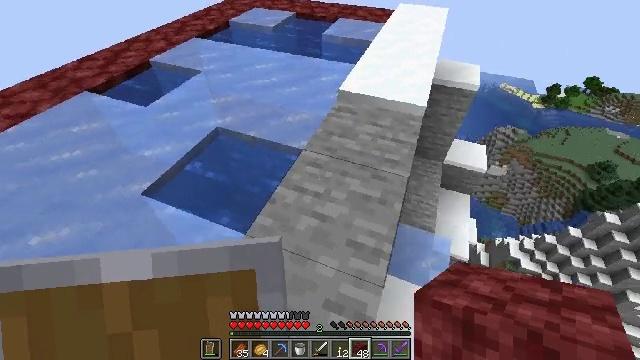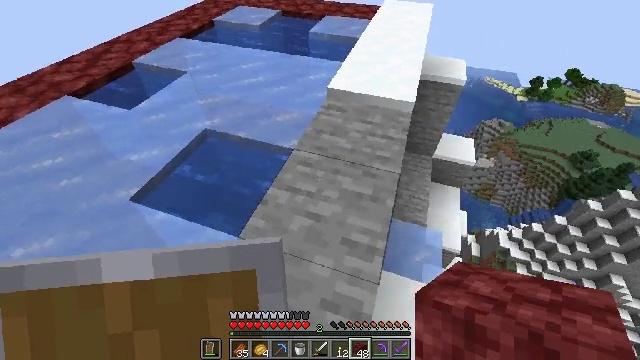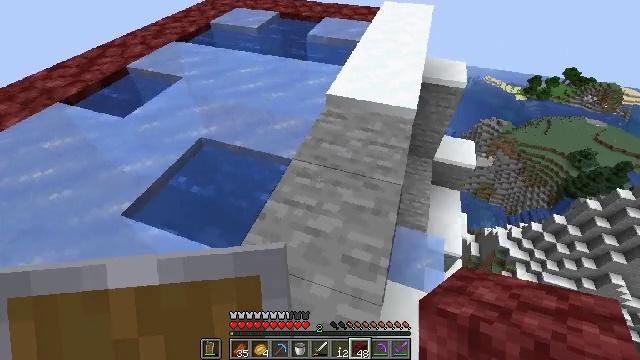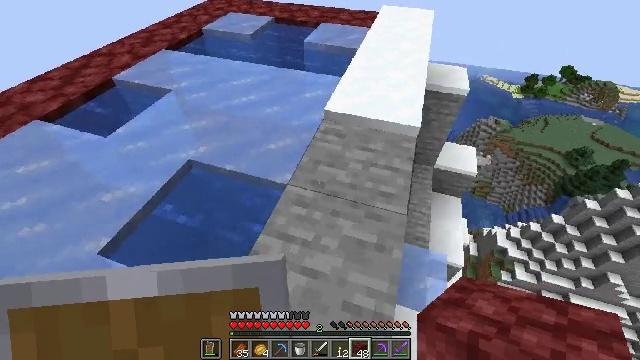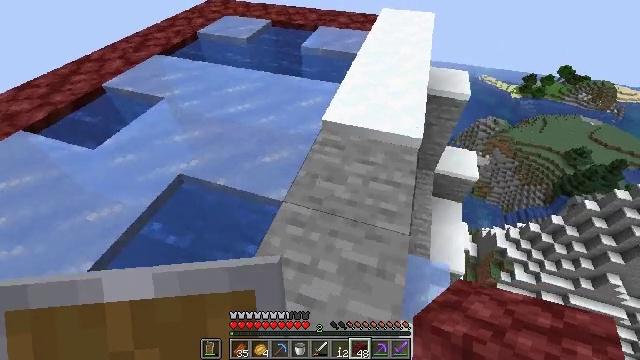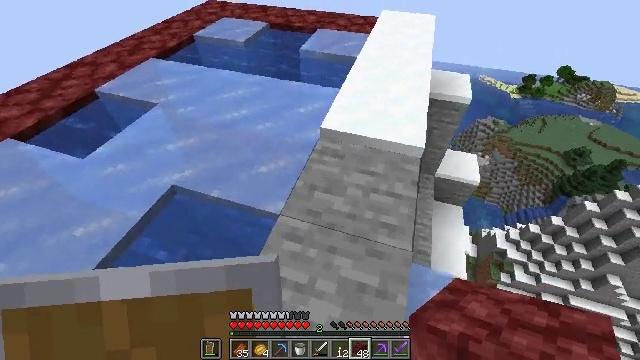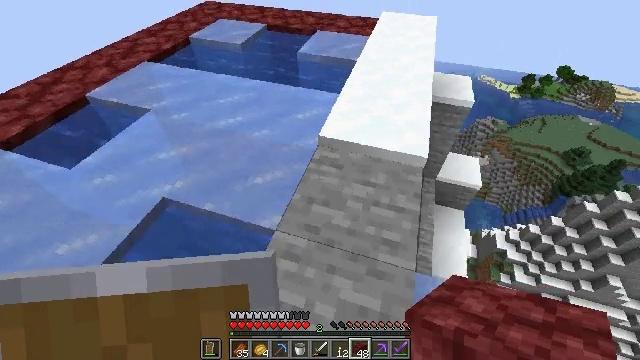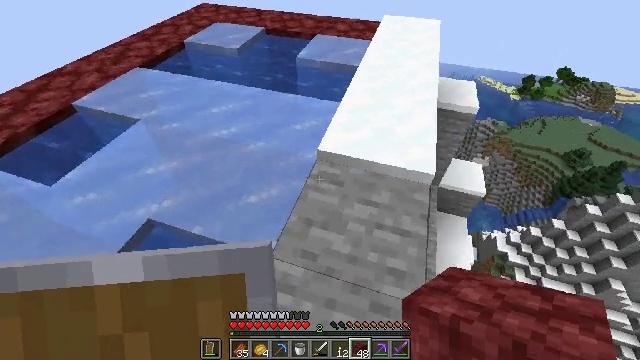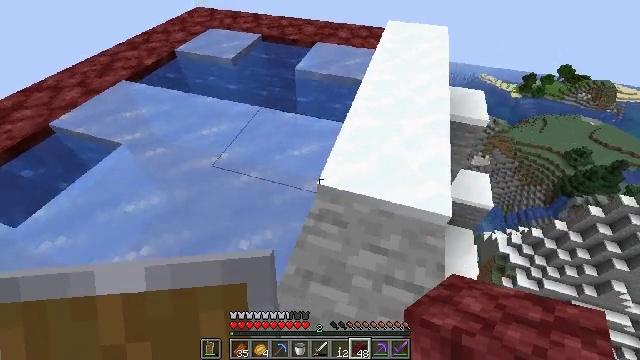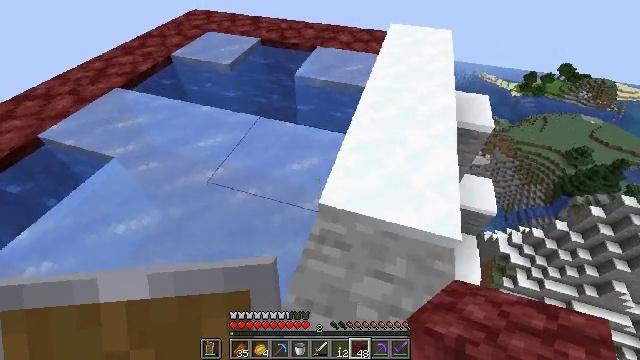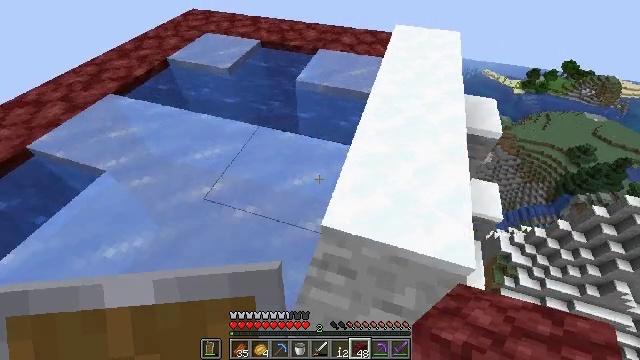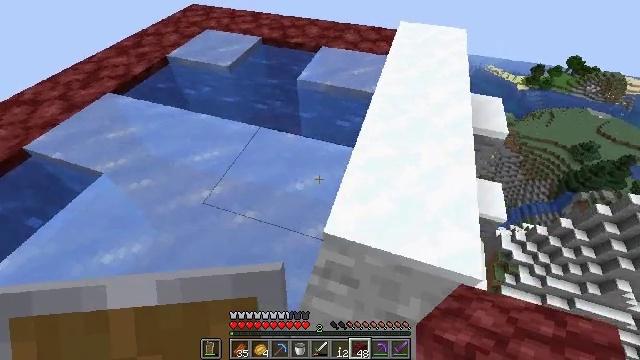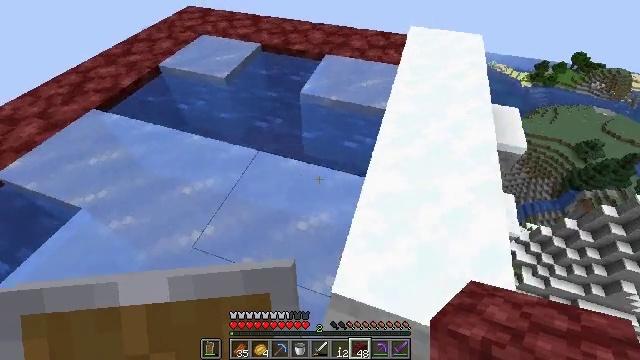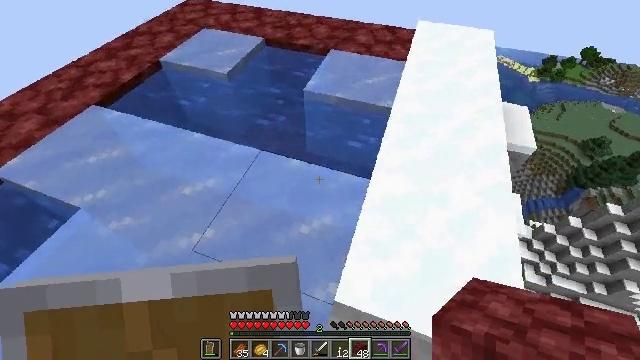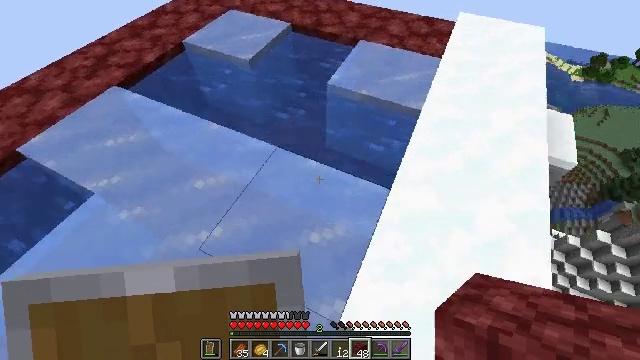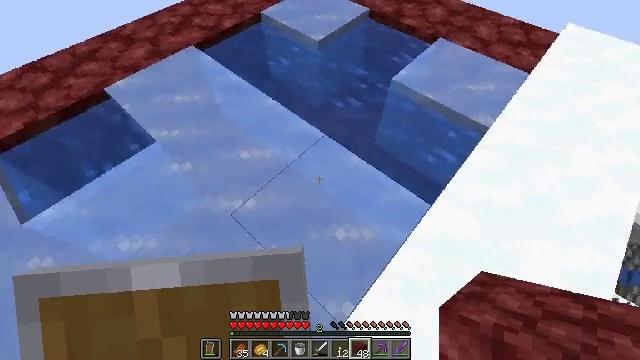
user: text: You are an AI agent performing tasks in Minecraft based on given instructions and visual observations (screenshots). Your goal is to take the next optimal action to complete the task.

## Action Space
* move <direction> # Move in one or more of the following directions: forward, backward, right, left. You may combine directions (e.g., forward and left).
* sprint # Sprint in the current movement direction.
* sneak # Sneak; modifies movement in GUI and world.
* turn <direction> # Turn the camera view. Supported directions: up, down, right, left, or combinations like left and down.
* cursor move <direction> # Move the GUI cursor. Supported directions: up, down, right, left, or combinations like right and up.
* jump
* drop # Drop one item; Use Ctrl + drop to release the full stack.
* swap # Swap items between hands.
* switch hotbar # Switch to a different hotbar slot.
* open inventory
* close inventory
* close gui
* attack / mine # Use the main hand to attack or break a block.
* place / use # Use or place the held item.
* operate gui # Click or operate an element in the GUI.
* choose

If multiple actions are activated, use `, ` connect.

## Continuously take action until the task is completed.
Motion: motion action
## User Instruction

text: Break the ice to collect it.
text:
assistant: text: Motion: move forward, turn right
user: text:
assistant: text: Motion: move forward
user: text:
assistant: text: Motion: move forward
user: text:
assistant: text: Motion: move forward
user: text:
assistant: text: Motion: move forward
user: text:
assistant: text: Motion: move forward
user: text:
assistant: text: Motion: move forward
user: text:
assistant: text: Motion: move forward
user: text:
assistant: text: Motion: move forward
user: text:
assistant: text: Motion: move forward
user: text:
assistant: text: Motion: move forward
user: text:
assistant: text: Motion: move forward
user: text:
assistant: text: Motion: move forward, turn down
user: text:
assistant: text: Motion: turn left and down
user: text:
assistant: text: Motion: turn left and down
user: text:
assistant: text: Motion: turn left
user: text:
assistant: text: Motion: turn left and down
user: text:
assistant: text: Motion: turn left
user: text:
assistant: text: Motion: turn left and down
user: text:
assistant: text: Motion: turn left
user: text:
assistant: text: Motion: turn left and down
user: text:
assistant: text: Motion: turn left
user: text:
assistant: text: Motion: no_op
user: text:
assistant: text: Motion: no_op
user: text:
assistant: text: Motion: no_op
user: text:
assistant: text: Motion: no_op
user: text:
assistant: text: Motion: no_op
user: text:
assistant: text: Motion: no_op
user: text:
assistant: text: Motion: no_op
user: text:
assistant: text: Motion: no_op